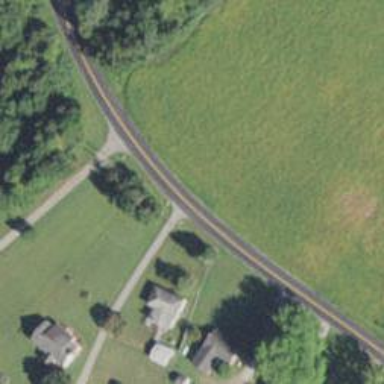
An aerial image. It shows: Tertiary road.